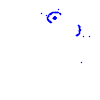
Particle: kaon